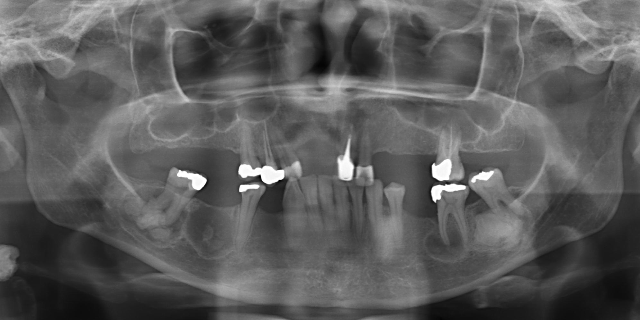
adult